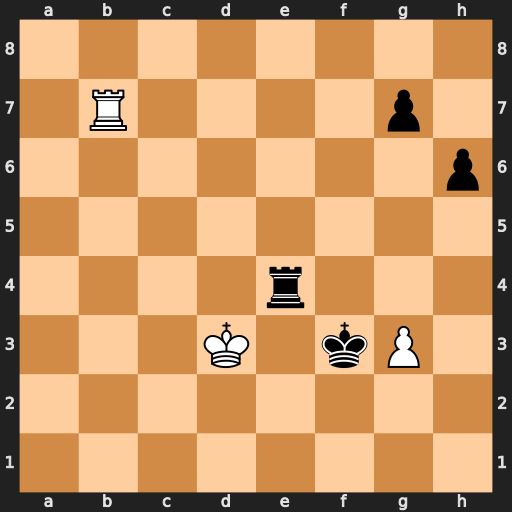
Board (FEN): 8/1R4p1/7p/8/4r3/3K1kP1/8/8
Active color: w
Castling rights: -
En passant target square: -
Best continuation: Rf7+ Kg4 Kxe4